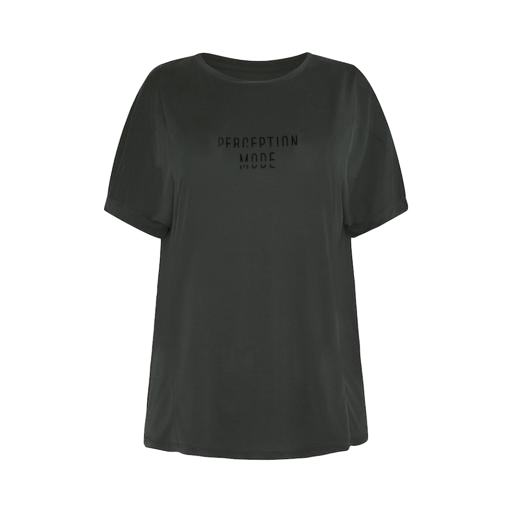
black plus size printed t-shirt only macy, green motivation tee, black plus size open-back graphic t-shirt only macy, white background